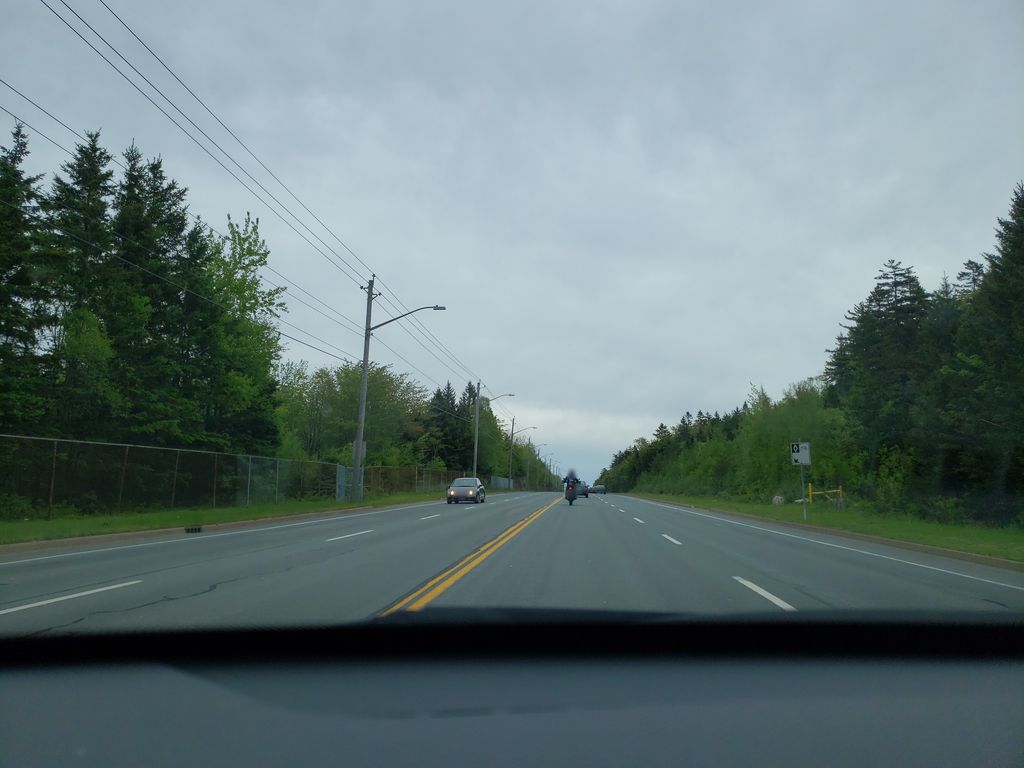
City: halifax